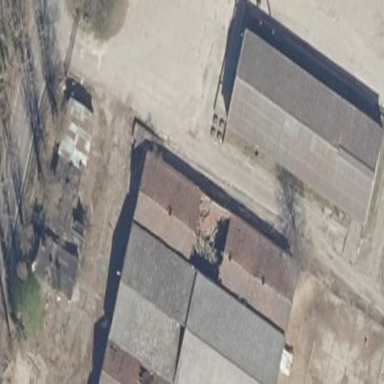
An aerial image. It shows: Warehouse.